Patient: sex F, age 70
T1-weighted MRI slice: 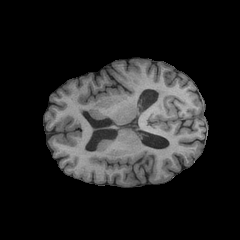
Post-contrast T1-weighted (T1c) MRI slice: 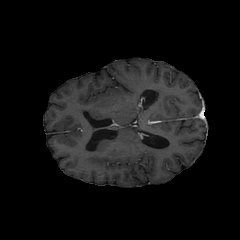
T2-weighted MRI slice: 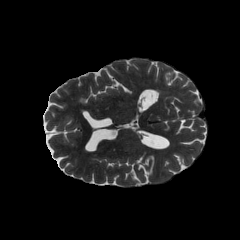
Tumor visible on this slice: no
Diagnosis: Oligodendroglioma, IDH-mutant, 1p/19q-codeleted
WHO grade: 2